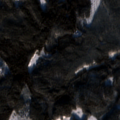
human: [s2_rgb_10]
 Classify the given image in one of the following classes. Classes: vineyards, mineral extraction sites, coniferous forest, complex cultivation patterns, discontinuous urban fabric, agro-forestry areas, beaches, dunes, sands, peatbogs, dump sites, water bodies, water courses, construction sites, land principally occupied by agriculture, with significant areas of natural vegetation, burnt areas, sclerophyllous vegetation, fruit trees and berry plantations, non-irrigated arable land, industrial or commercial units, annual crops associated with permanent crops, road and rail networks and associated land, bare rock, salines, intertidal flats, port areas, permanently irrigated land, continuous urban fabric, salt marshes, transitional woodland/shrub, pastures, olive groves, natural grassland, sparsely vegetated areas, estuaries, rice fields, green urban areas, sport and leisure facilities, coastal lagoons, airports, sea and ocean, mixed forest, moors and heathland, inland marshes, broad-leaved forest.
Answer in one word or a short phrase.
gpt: coniferous forest, mixed forest